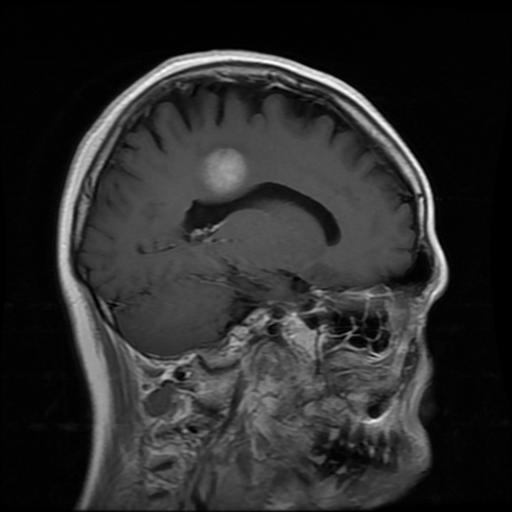
Label: meningioma